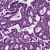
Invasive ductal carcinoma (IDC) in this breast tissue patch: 1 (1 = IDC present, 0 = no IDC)